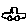
Label: car